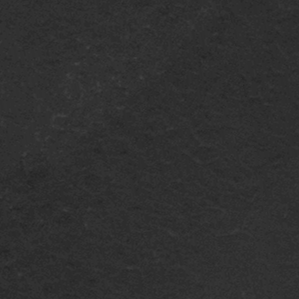
Label: frost